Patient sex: M
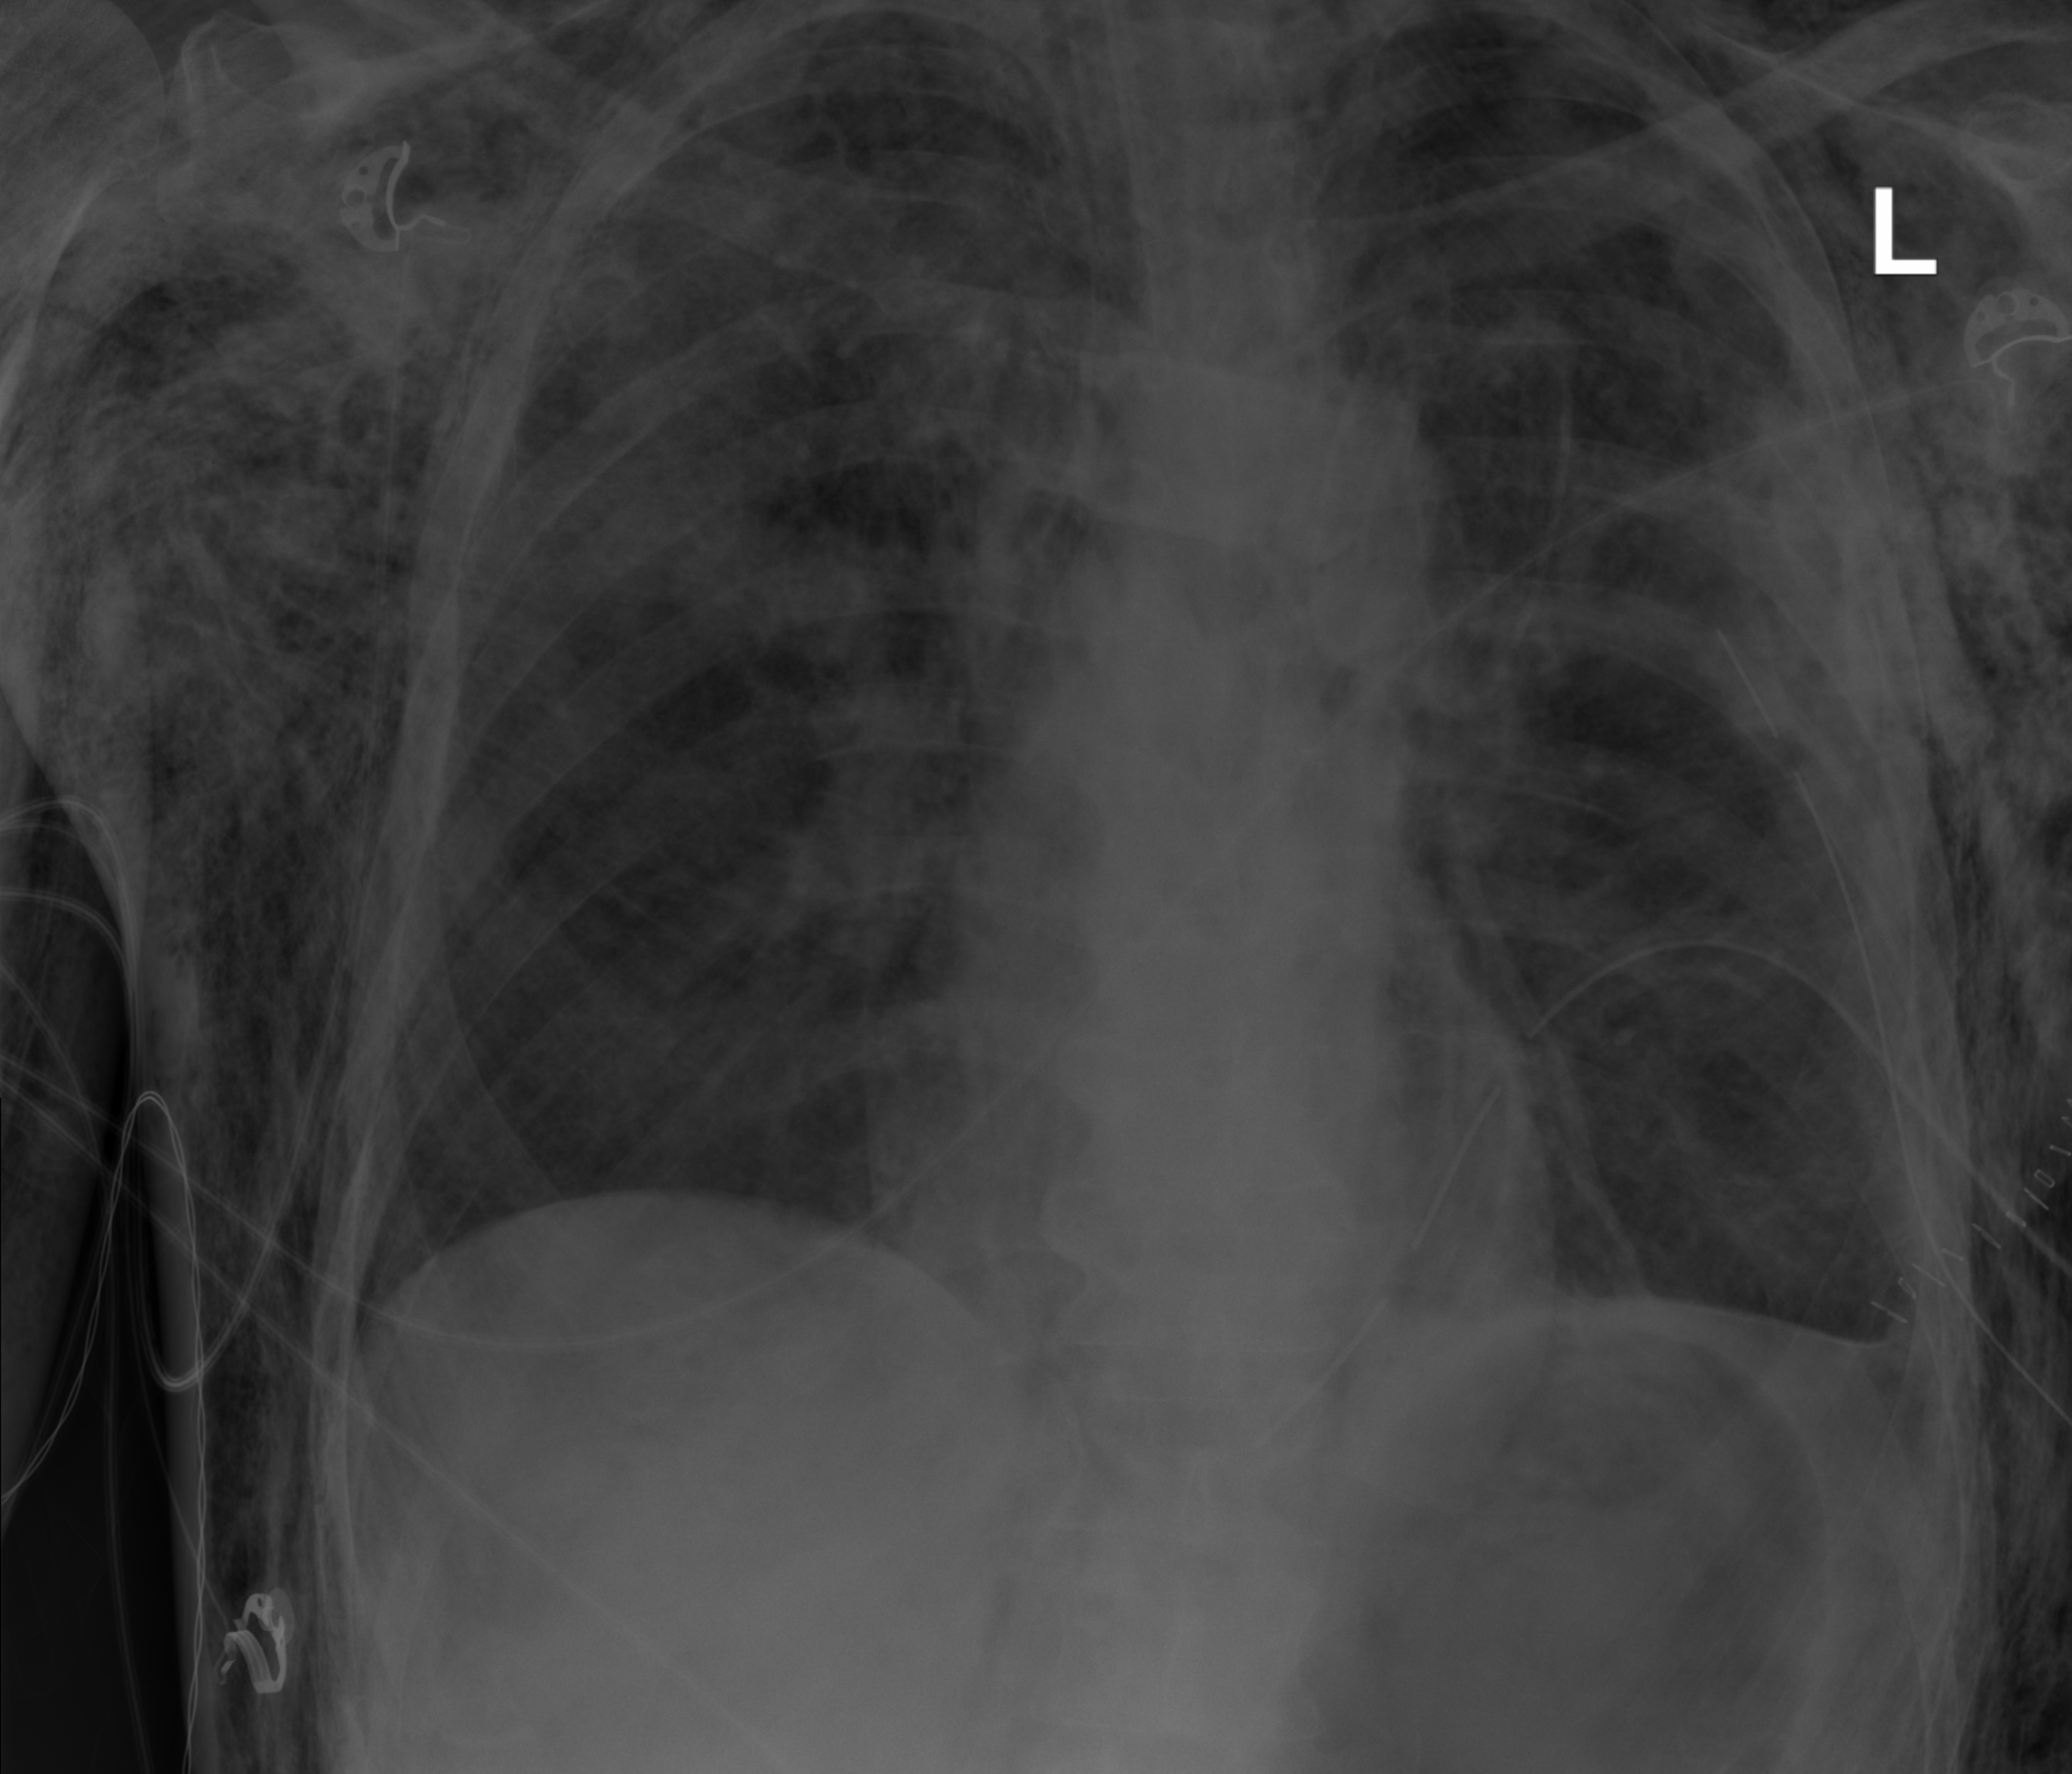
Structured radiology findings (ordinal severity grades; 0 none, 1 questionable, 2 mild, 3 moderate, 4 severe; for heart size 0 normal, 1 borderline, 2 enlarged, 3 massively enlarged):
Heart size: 0
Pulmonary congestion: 0
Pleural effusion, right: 0
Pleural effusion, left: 0
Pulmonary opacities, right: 0
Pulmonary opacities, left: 0
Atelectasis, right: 0
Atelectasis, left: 1